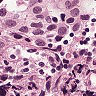
Metastatic tissue present: yes